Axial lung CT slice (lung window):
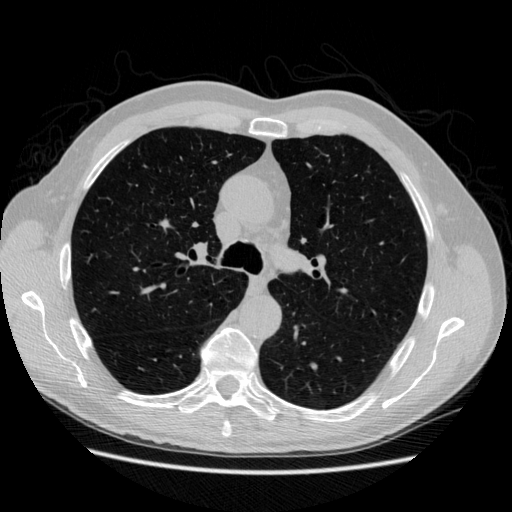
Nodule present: no